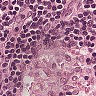
Metastatic tissue present: no